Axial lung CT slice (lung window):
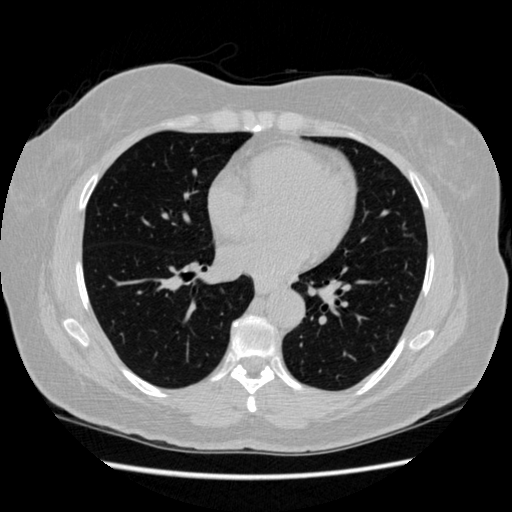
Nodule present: no